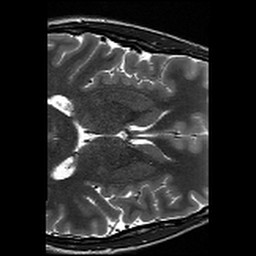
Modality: T2w
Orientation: axial
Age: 26
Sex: female
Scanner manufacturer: siemens
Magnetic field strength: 3 T
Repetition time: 13.15 s
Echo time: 0.082 s